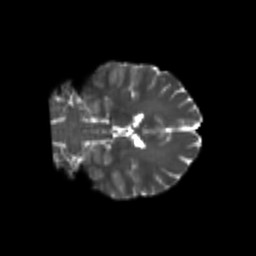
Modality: T2w
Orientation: coronal
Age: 20
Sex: female
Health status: healthy
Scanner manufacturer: philips
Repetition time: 7.395 s
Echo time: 0.08599 s